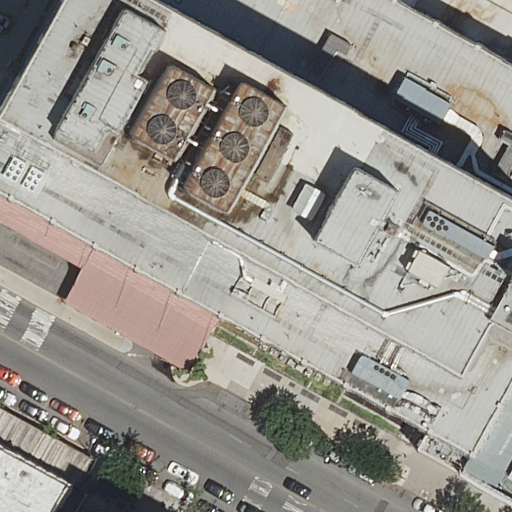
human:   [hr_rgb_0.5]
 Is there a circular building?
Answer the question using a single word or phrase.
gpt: no

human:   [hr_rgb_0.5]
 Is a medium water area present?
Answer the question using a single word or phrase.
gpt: no

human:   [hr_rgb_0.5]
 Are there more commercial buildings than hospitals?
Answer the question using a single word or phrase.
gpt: no

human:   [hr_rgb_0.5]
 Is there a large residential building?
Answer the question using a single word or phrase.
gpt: no

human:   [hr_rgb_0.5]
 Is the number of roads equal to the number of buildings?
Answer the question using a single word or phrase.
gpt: no

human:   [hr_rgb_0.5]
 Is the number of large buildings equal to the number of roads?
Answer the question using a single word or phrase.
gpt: yes

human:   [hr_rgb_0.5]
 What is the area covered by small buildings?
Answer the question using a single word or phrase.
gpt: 0m2

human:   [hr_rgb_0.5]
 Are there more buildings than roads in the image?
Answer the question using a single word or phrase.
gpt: yes

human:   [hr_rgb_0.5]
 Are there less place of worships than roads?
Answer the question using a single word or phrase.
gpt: no

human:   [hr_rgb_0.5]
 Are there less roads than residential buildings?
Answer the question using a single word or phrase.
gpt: no

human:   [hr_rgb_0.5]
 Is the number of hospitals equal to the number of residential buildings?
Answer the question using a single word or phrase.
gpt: yes

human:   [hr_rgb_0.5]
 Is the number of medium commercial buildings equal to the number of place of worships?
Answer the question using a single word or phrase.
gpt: no

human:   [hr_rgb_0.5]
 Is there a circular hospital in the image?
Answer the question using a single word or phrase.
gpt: no

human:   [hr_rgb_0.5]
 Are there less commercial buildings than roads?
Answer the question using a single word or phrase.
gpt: yes

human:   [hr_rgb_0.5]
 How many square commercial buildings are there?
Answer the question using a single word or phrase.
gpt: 0

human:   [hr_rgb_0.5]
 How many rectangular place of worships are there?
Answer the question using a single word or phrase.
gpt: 1

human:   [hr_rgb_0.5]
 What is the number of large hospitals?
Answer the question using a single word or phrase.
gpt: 1

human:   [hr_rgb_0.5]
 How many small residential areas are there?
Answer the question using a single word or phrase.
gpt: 1

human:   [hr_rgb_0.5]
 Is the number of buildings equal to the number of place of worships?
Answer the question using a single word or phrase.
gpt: no

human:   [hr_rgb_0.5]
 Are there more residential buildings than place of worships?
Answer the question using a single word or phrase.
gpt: no

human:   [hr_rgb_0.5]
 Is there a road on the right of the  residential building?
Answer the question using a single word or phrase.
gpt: no

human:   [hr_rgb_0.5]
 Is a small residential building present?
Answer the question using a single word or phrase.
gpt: no

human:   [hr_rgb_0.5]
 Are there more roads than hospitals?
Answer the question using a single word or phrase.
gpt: no

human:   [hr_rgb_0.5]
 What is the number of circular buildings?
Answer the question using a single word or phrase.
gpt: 0

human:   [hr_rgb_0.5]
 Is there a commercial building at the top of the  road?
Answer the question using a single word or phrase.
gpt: no

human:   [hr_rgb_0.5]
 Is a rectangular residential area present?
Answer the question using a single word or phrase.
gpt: yes

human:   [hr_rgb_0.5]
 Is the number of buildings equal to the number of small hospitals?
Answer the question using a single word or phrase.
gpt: no

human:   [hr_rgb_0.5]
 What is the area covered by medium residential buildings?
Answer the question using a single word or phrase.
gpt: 113m2

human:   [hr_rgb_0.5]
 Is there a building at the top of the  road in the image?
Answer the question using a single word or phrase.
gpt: no

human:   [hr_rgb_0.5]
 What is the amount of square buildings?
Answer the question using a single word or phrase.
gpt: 0

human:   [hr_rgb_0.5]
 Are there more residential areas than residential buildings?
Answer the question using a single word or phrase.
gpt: no

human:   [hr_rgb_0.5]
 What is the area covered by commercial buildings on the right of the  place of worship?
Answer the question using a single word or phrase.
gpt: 0m2

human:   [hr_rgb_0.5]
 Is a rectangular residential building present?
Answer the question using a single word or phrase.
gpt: yes

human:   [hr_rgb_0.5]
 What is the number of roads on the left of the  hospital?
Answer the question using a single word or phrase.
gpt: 0

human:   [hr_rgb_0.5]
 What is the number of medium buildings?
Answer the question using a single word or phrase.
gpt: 1

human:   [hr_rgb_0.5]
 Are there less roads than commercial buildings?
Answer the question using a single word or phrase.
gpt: no